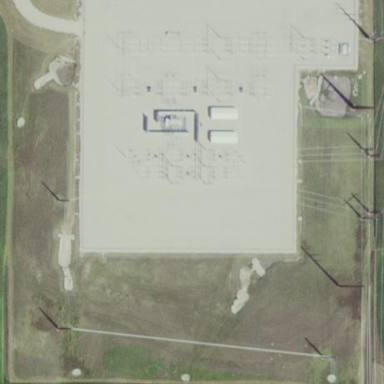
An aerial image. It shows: Outdoor transmission substation.